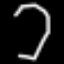
Label: octagon